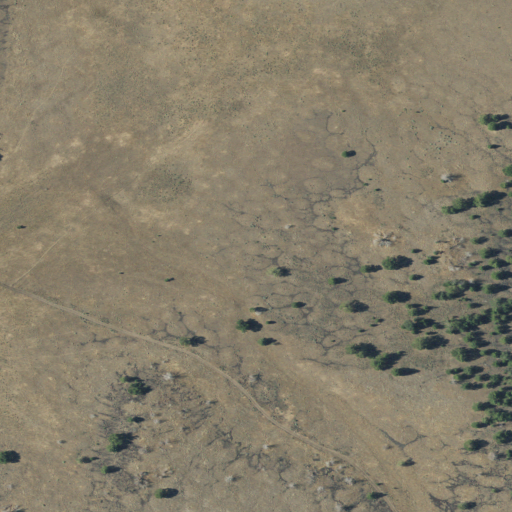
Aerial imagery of plain(s) in Oregon named Little Flat containing grassland and shrub